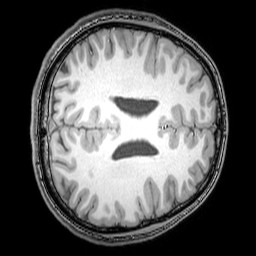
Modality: T1w
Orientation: axial
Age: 24
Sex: male
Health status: healthy
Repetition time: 0.081 s
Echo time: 0.037 s